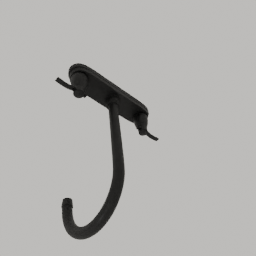
Label: appliances